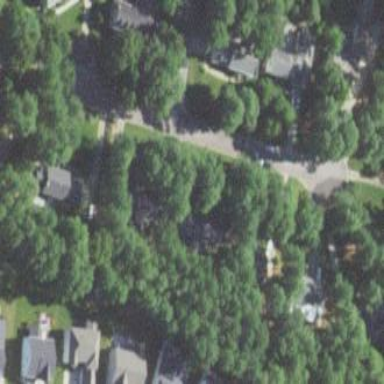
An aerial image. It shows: Residential area within neighborhood.